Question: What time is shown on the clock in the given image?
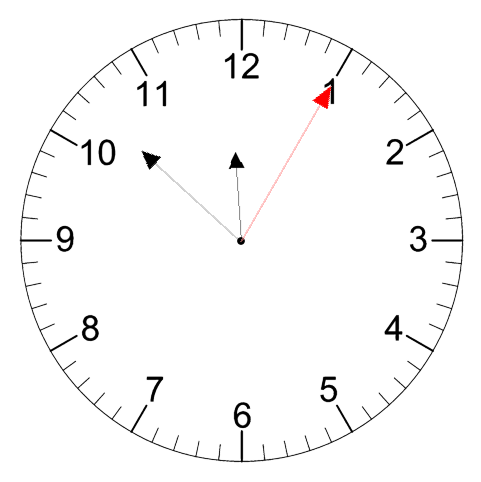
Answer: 11:52:05